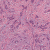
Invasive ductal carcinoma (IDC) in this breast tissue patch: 1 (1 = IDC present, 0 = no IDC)